Question:
I searched some docs for create imageRecognition. But i didn't get correct path to study for beginner. I need to create above image. I stored my image in database. When image matched i need to display URL in cameraView. How to do? Is any open source available
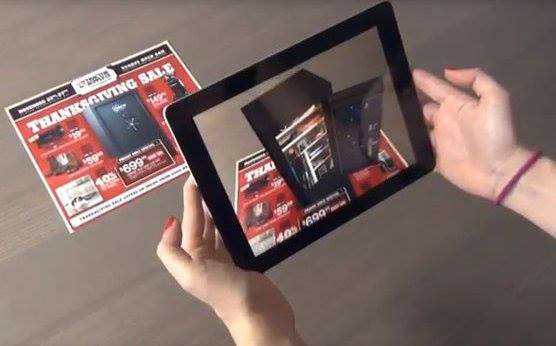
Answer: Doing that with some picture is complicated. Usually you use black and white images, QR code like.
Maybe you can search here : <URL>